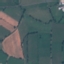
Label: Pasture